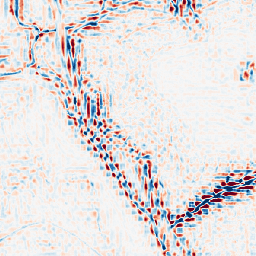
Category: wavelet
Decomposition family: wavelet_reverse_biorthogonal
Decomposition parameters: wavelet: rbio3.5
level: 3
Upsampling method: cubic_mitchell
Upsampling parameters: scale: 8
Upsampling scale: 8